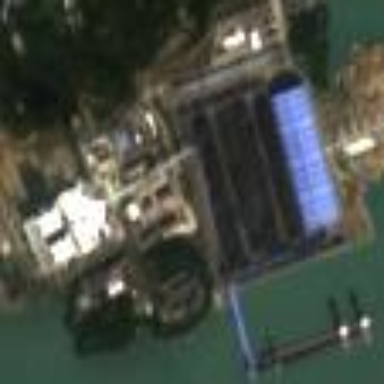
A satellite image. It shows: Industrial area with coal-powered plant.